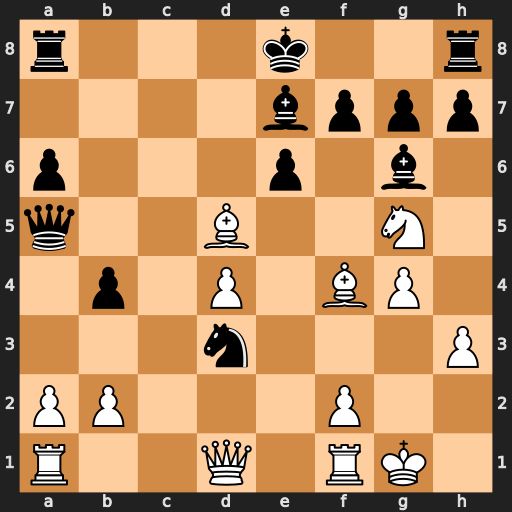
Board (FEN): r3k2r/4bppp/p3p1b1/q2B2N1/1p1P1BP1/3n3P/PP3P2/R2Q1RK1
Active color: w
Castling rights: kq
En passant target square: -
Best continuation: Bc6+ Kf8 Nxe6+ fxe6 Qf3 Nxf4 Qxf4+